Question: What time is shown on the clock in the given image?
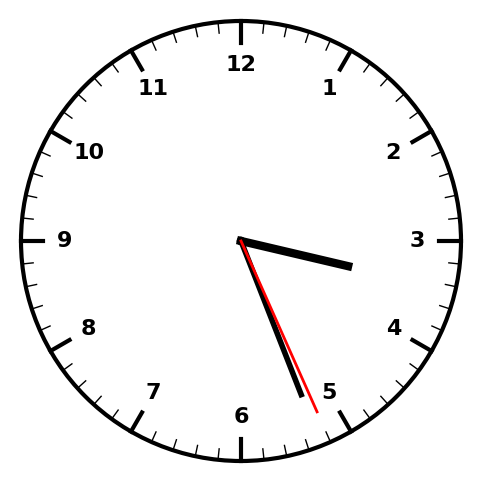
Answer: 03:26:26